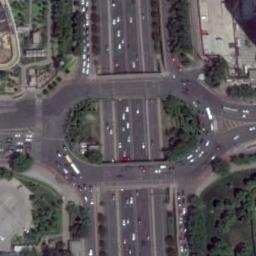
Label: roundabout